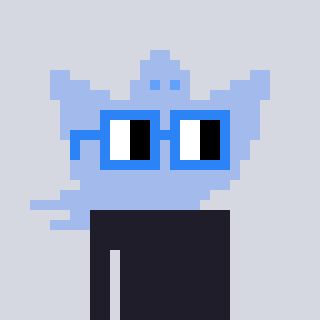
a pixel art character with square blue glasses, a ghost-B-shaped head and a grayscale-colored body on a cool background